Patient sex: M
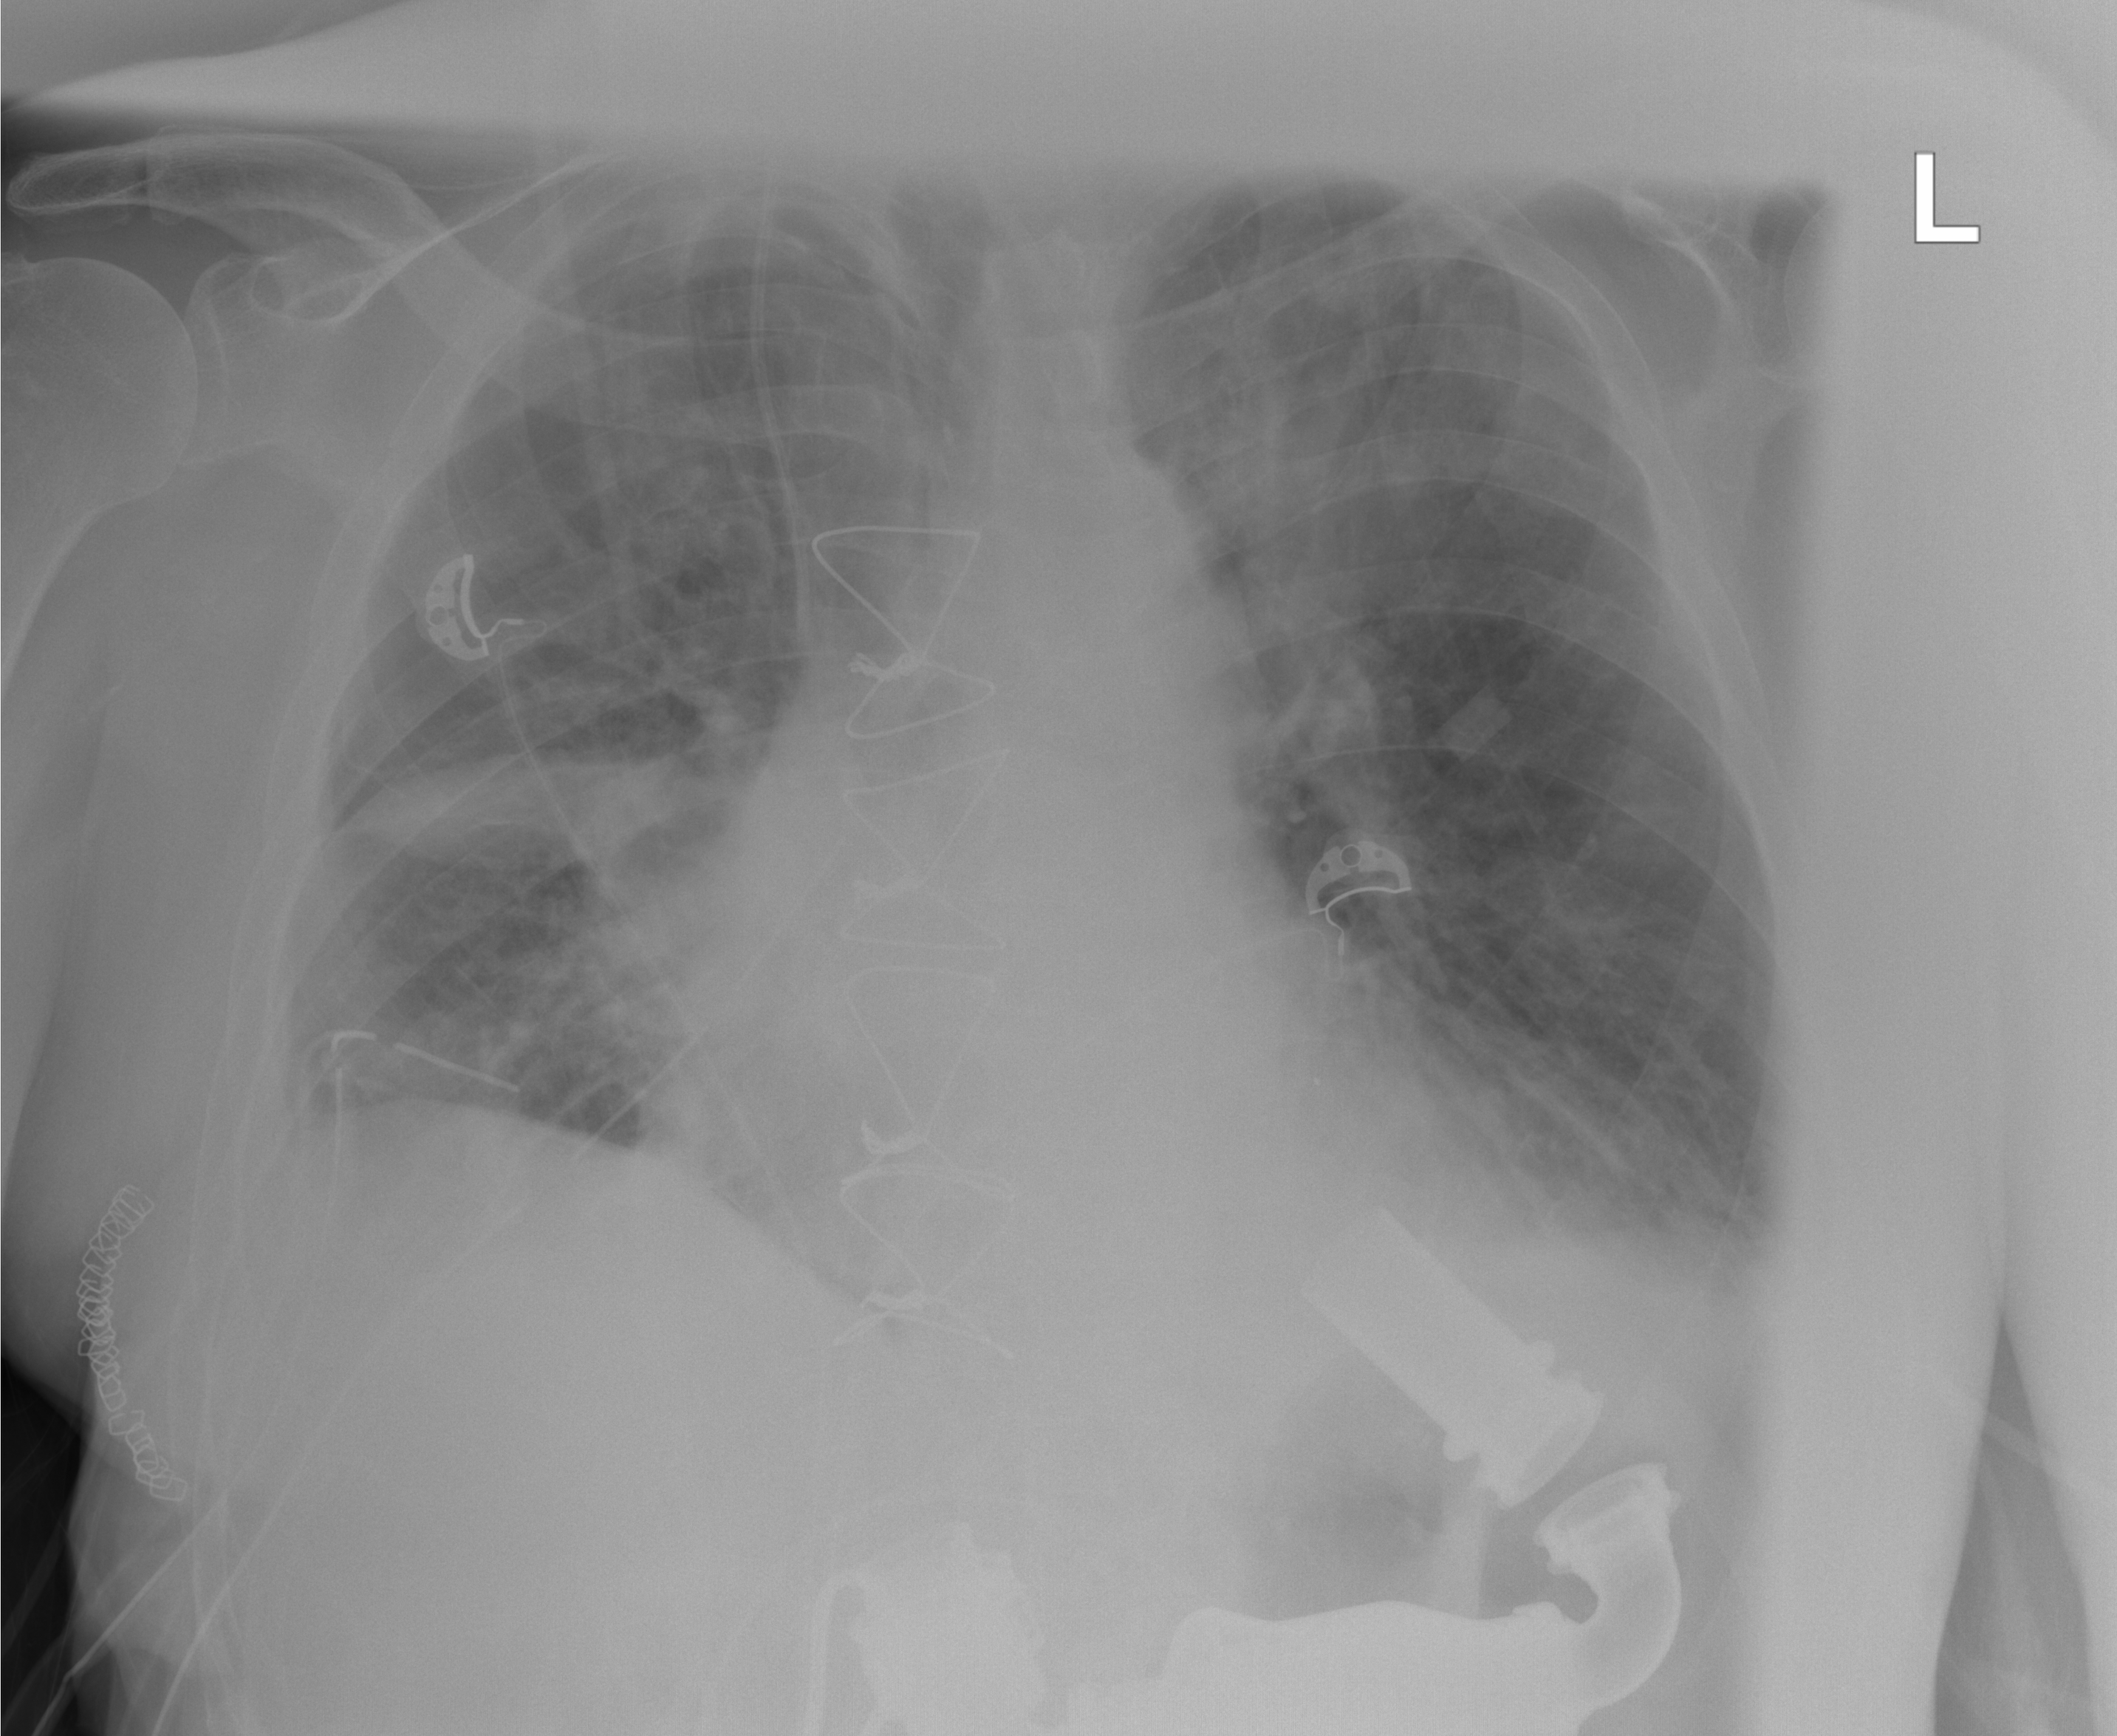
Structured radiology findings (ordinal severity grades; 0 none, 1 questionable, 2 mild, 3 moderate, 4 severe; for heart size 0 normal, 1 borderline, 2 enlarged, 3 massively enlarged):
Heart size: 0
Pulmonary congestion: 1
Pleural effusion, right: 2
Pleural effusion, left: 2
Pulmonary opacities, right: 2
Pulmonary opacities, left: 1
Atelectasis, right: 2
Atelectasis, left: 2